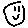
Label: smiley face